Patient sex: F
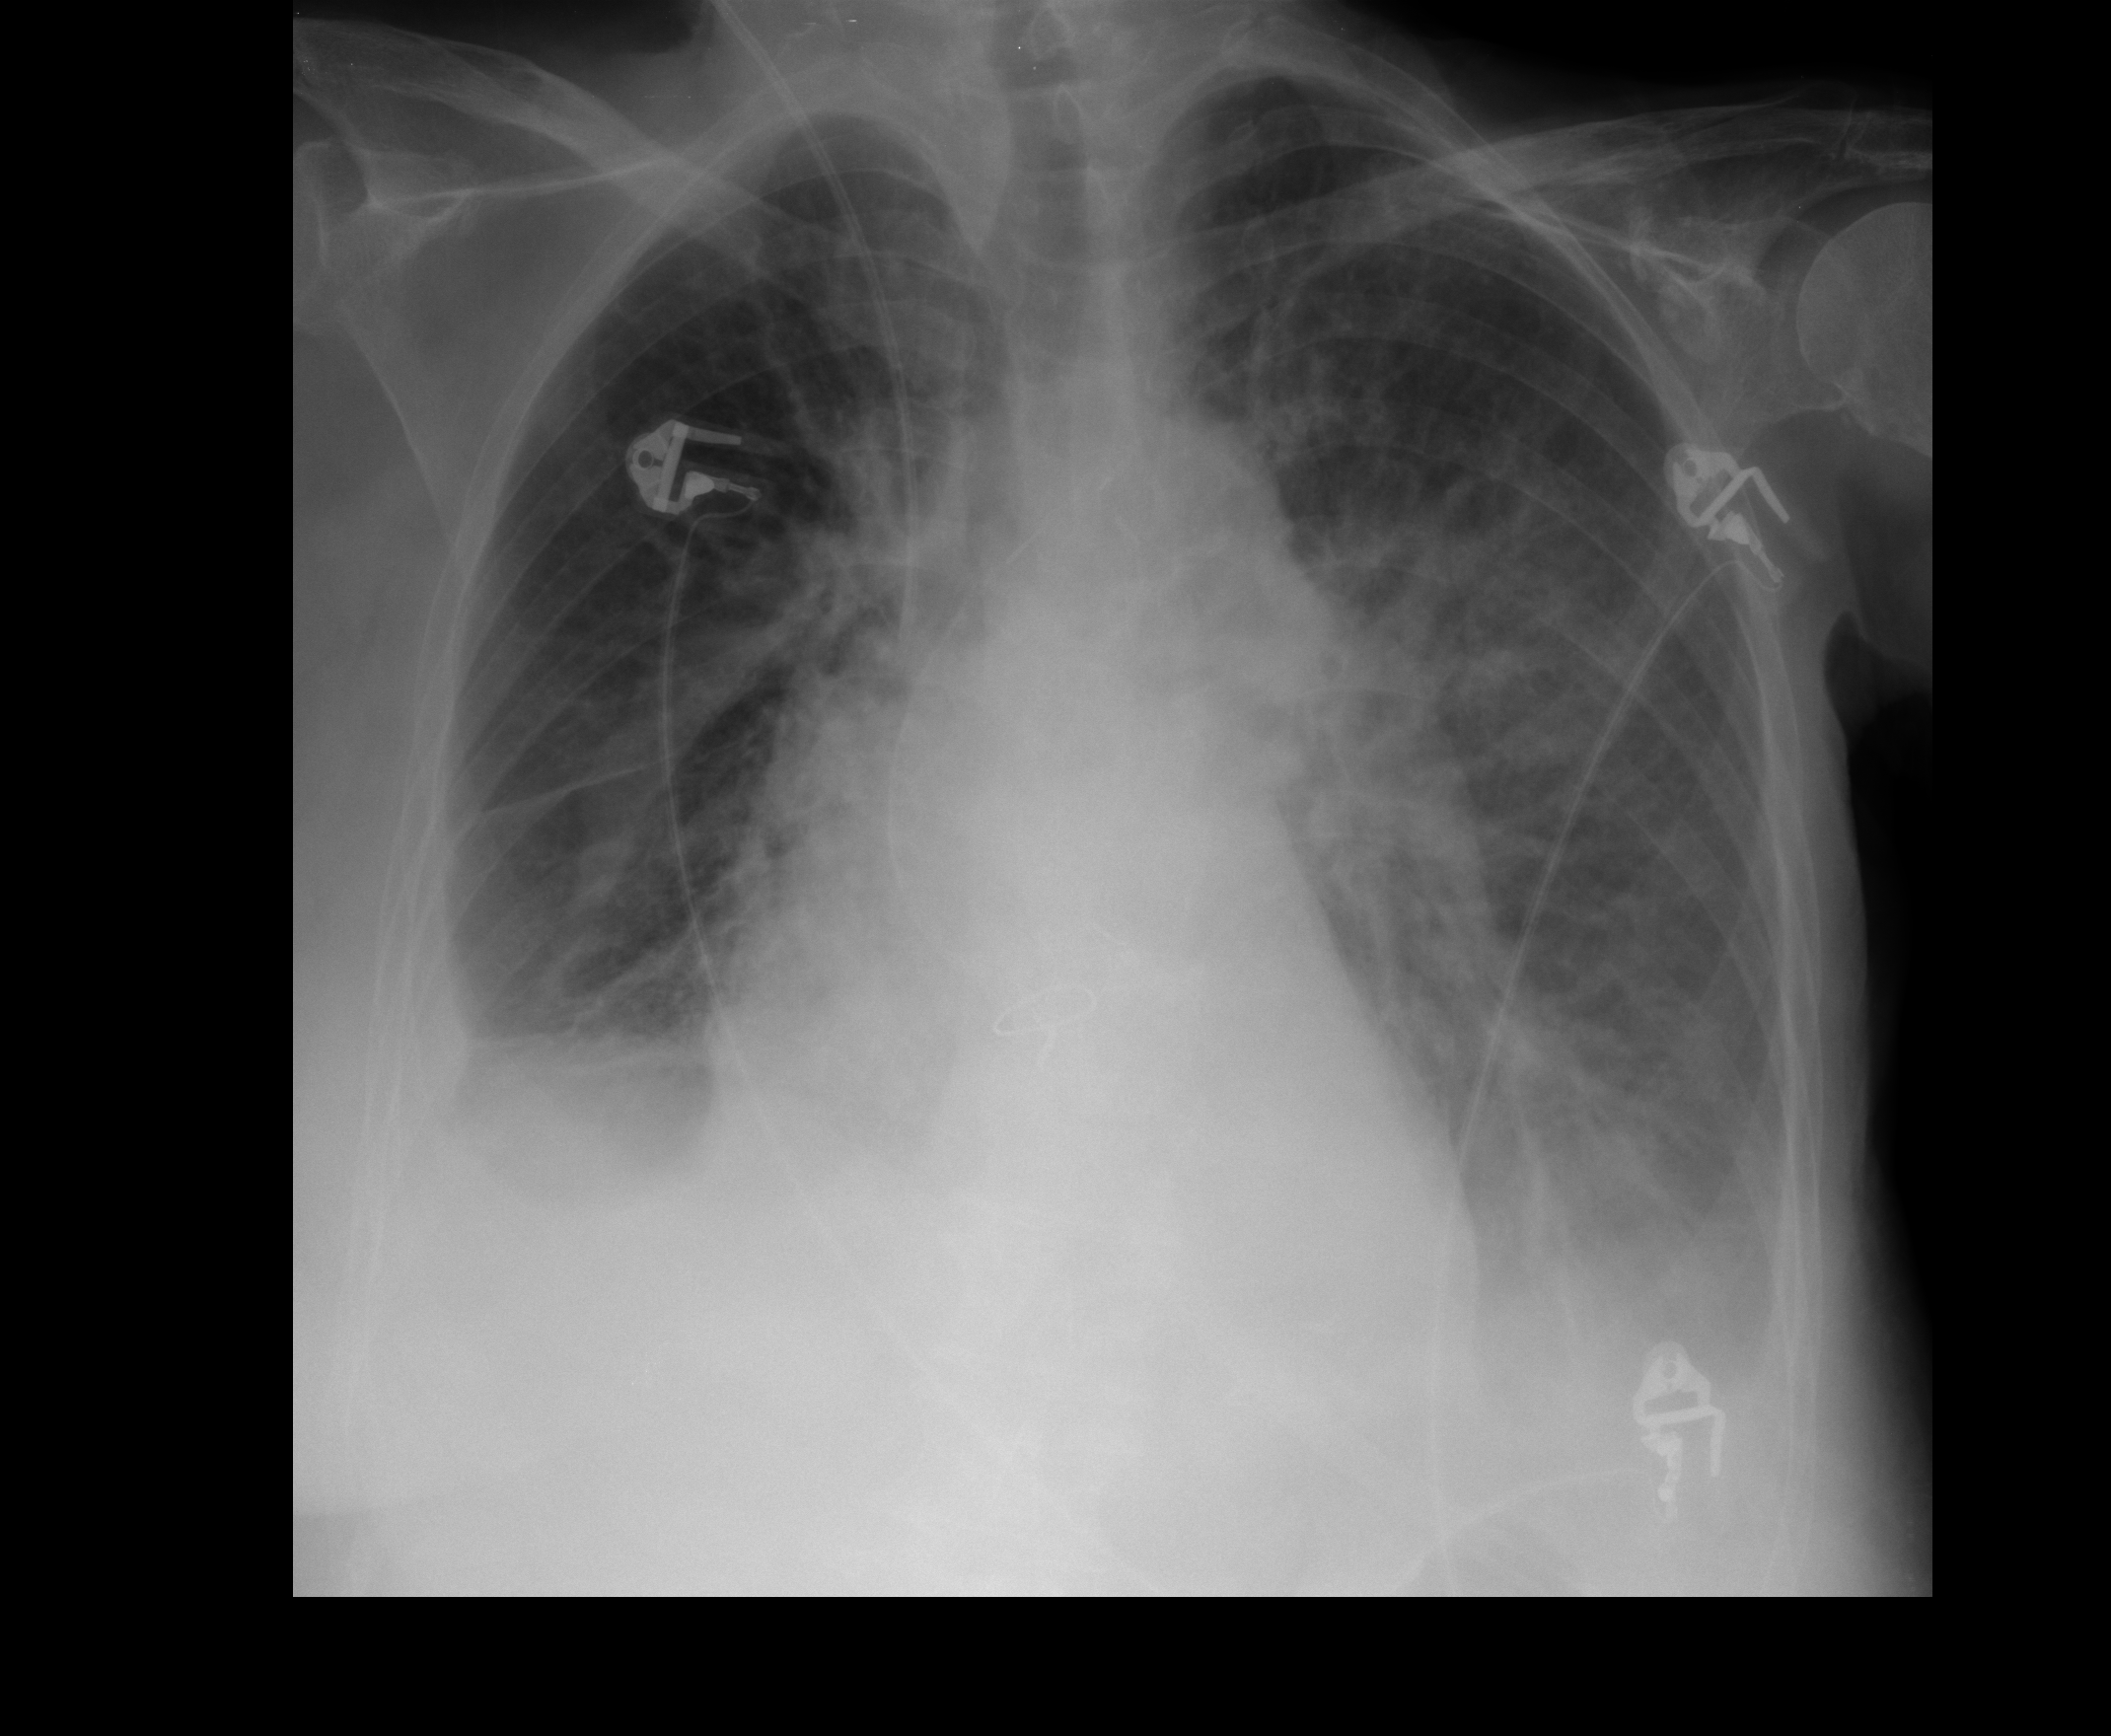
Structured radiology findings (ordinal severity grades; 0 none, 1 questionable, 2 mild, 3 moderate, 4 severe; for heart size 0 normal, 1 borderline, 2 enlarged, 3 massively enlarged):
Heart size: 2
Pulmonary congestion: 2
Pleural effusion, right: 3
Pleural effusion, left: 2
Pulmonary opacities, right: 0
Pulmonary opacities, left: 2
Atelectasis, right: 3
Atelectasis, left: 2